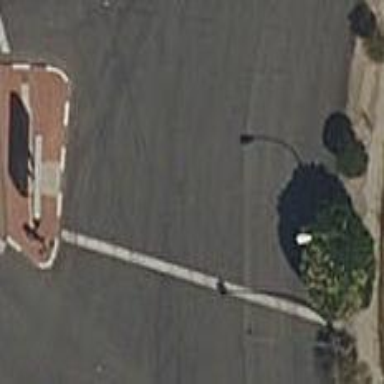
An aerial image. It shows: Road with traffic signals.